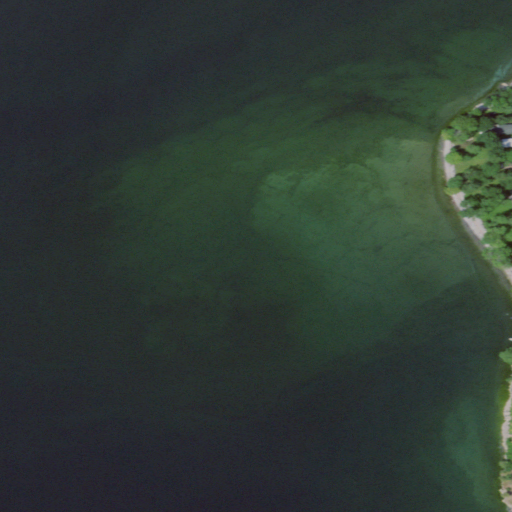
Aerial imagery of cape in New York named Baird Point containing open water, pasture, grassland, barren land, deciduous forest, medium intensity development, and open development